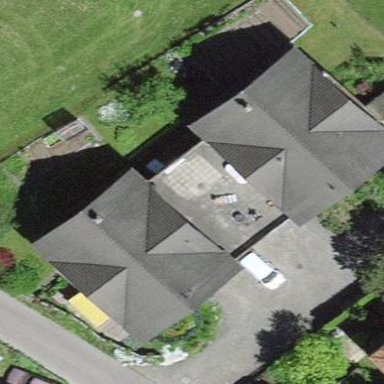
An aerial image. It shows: Group of garages.